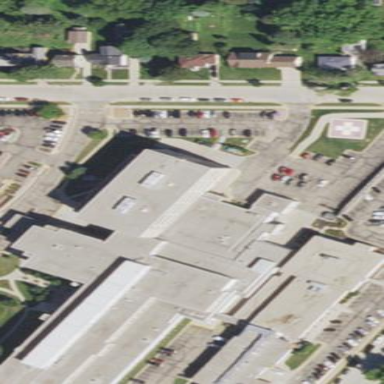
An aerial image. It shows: Hospital building.